Question: i have used to get the jquery dialog and it is also works fine, but i don't want to give the user option to close it since i close it pragmatically .
following is the code to pop up the dialog
'''
<div id="emailNotification" title="Email Notification">
<p>Please Wait Email is being sent....</p>
</div>
'''
and this is how i close;
'''
$("#emailNotification").dialog('close');
'''

There is close option at the right side which i don't want, how to disable this in jquery.
Please help
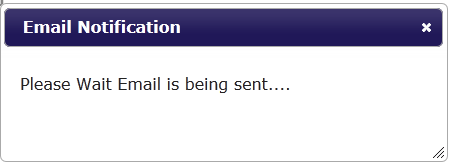
Answer: Thanks for all your comments ans answers.
The following has resolved my problem.
'''
$("#emailNotification").dialog({
closeOnEscape: false,
open: function(event, ui) { $(".ui-dialog-titlebar-close").hide(); }
});
'''